Interaction volume radius: 10 \u00c5
Interaction volume height: 30 \u00c5
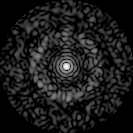
Disorder parameter: 0.8416